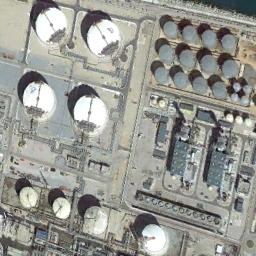
Label: storage tanks